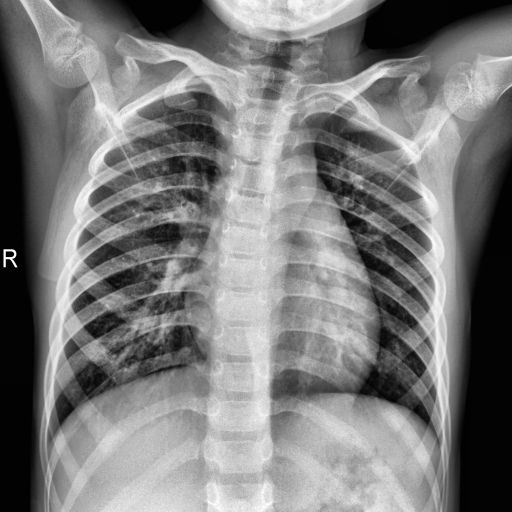
Finding: NORMAL